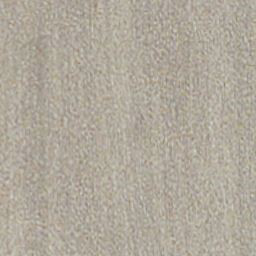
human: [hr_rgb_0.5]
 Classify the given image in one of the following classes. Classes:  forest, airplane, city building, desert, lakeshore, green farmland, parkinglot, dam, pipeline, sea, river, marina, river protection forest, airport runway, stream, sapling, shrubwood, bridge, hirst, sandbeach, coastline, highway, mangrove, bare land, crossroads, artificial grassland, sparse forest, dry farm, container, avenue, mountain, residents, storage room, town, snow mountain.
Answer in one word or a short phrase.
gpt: dry farm